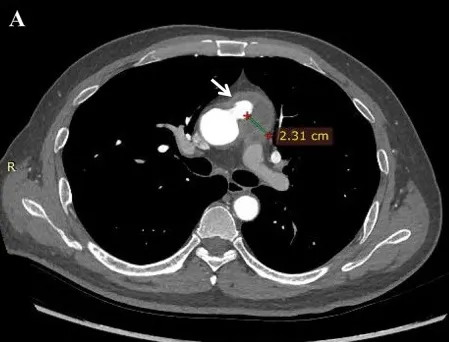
Preoperative CT angiography revealed (A) the pseudoaneurysm located at the anterior wall of the ascending aorta (indicated by the white arrow), with an adhered thrombus of maximum thickness 23 mm observed on its external surface.
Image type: radiology (ct)